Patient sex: M
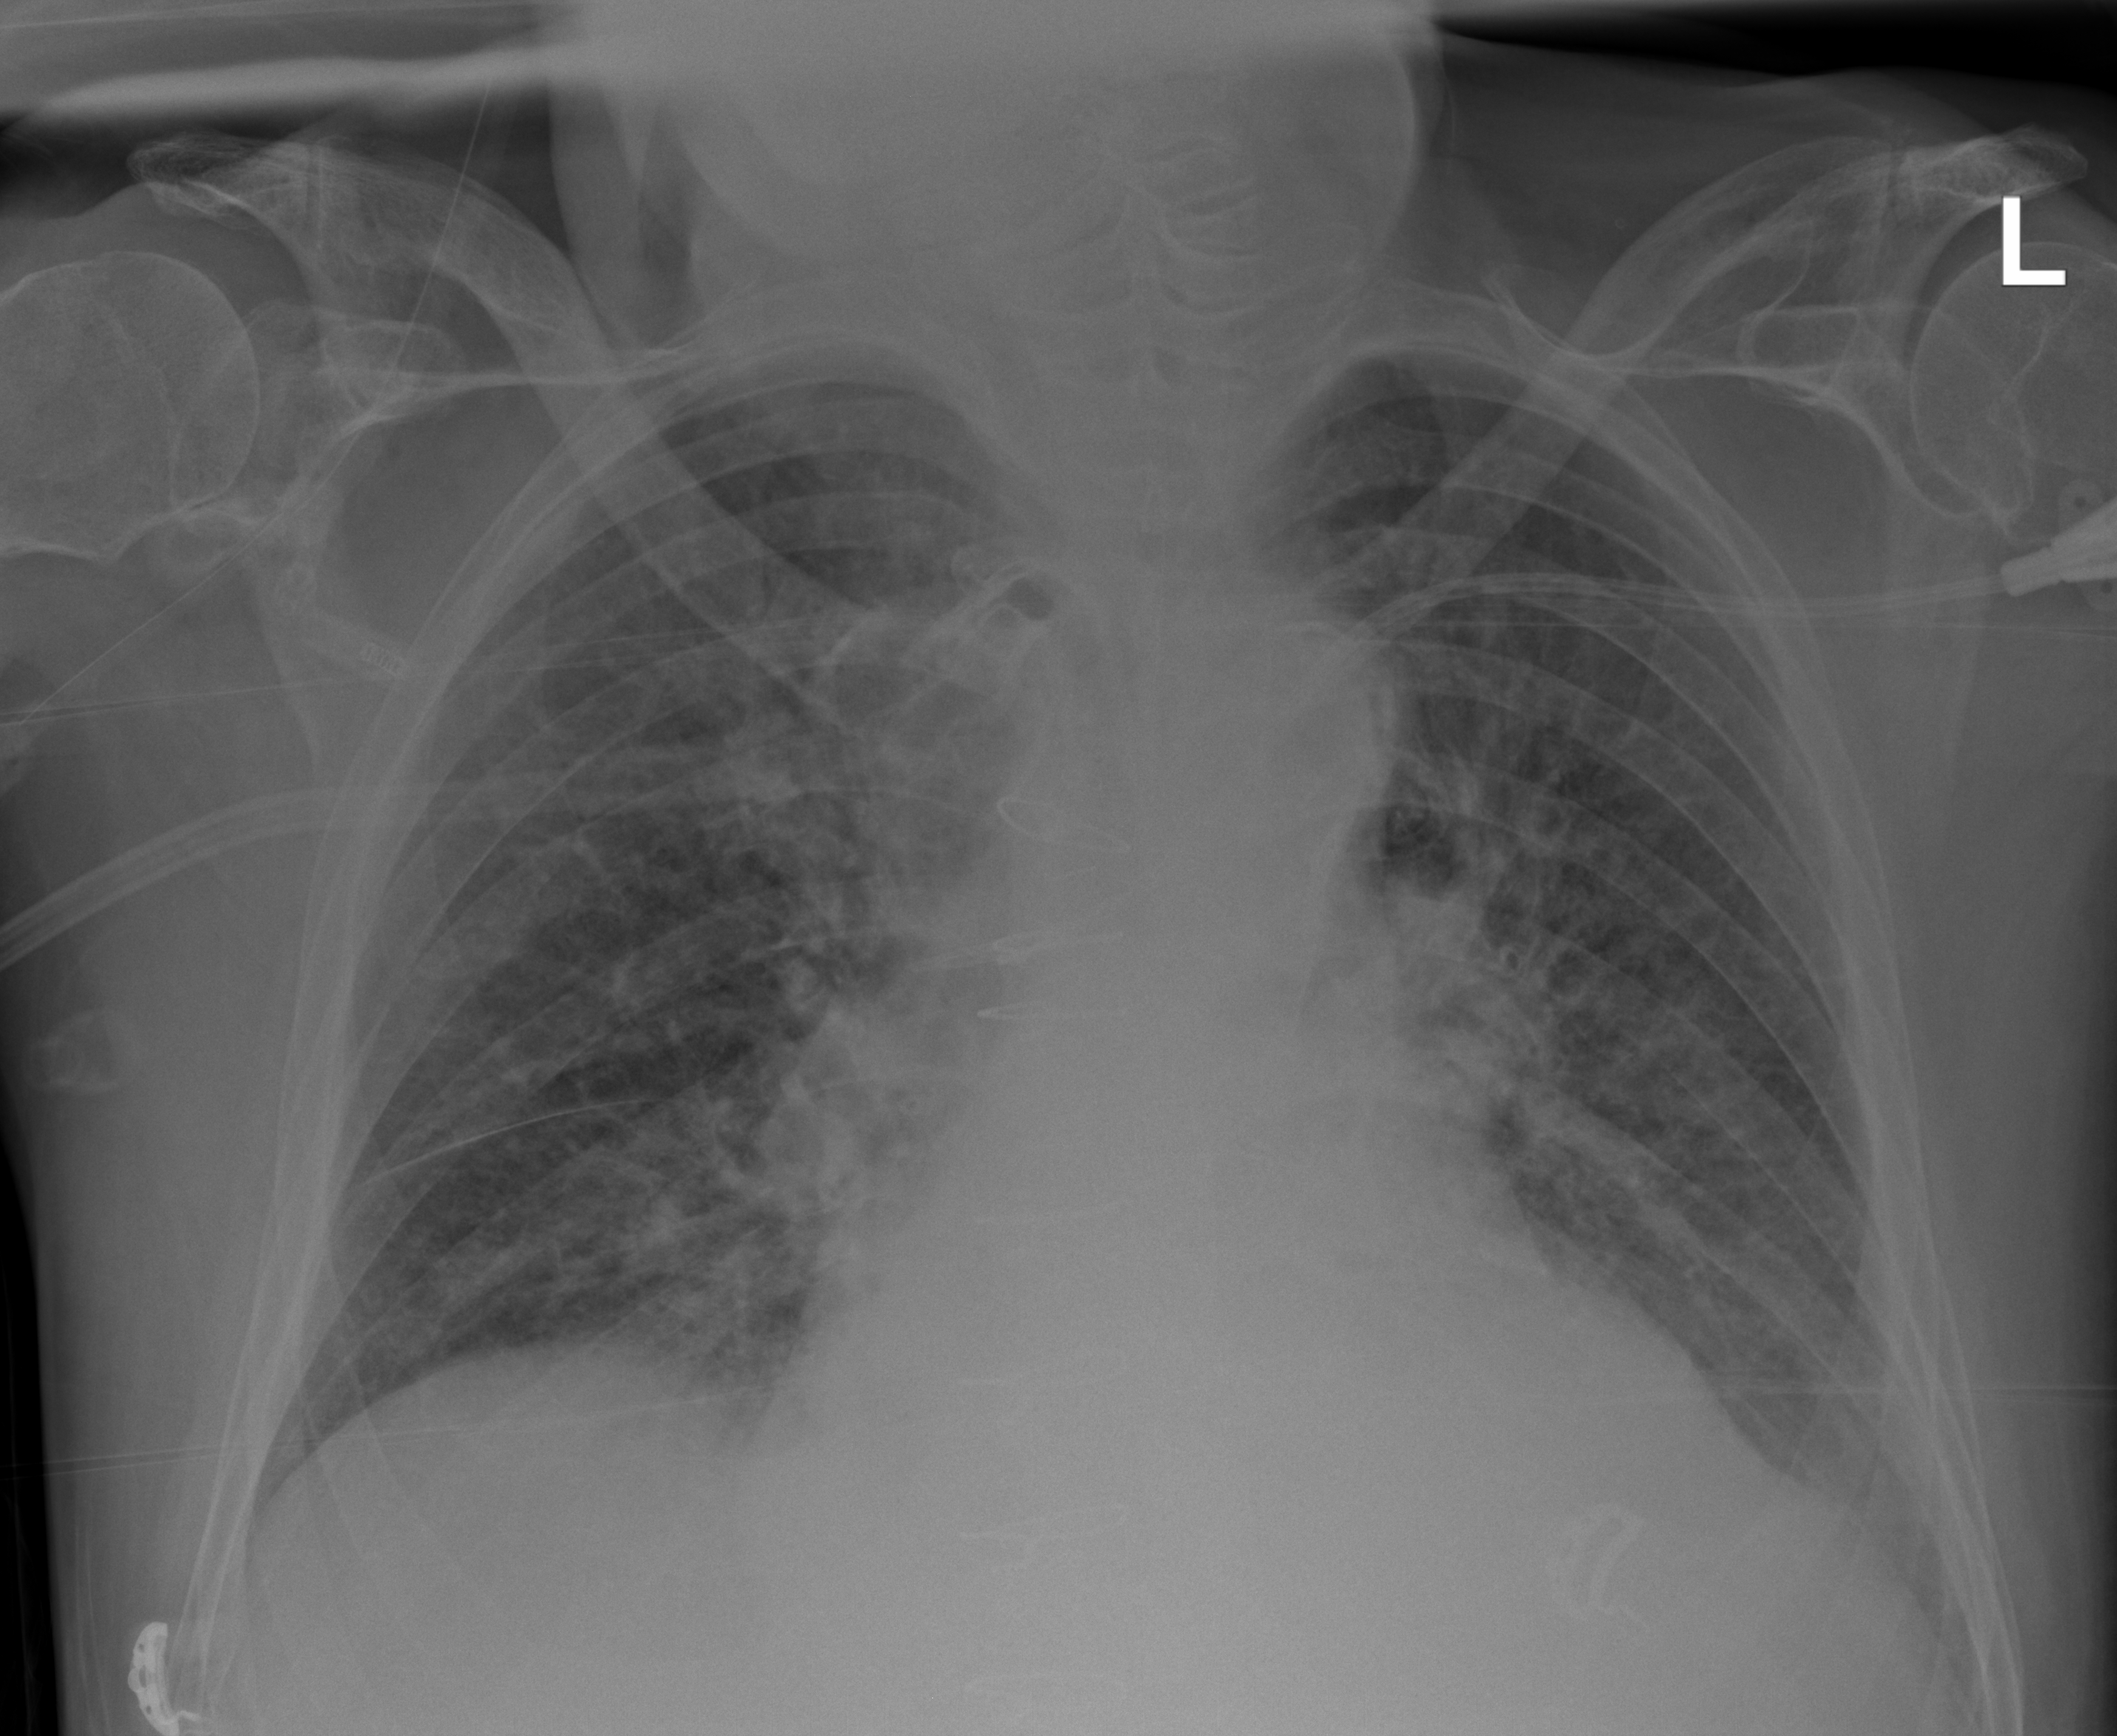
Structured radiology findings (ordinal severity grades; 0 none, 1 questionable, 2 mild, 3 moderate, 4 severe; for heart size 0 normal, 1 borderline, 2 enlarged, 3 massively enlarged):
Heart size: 2
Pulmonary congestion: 2
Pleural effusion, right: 0
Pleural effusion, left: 0
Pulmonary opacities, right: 2
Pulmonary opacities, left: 0
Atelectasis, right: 2
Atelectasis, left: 2